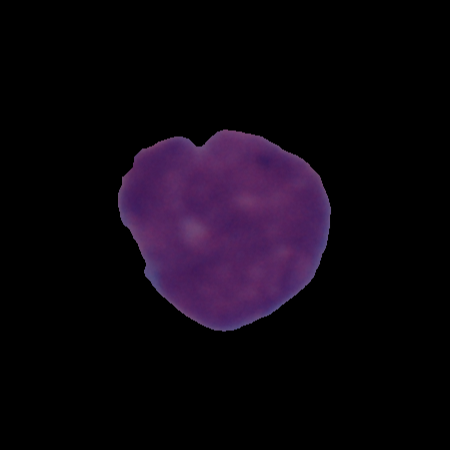
Label: cancer